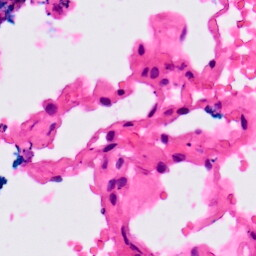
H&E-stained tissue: Lung